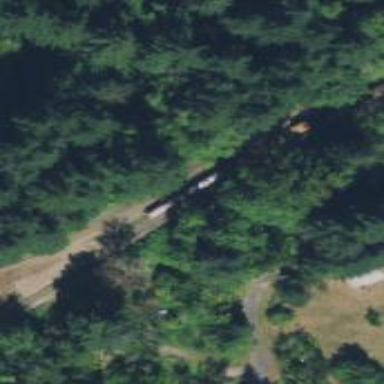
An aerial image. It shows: Preserved rail spur.